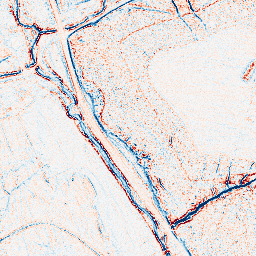
Category: edge_preserving
Decomposition family: anisotropic_diffusion
Decomposition parameters: iterations: 10
kappa: 10
gamma: 0.05
Upsampling method: quadratic
Upsampling parameters: scale: 2
Upsampling scale: 2